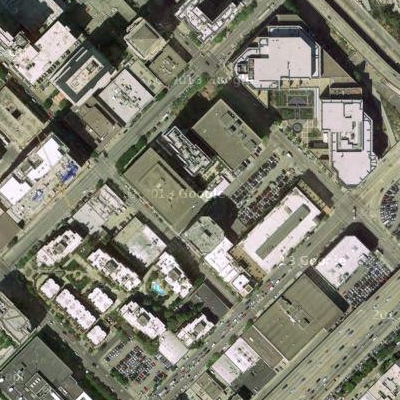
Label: cIndustry